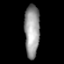
Tissue: prostate
Cell type: Fibroblasts
Senescence score: 0.7595
Nuclear area (px): 784
Mean DAPI intensity: 151.444